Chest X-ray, PA view. Patient: 57 years old, sex M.
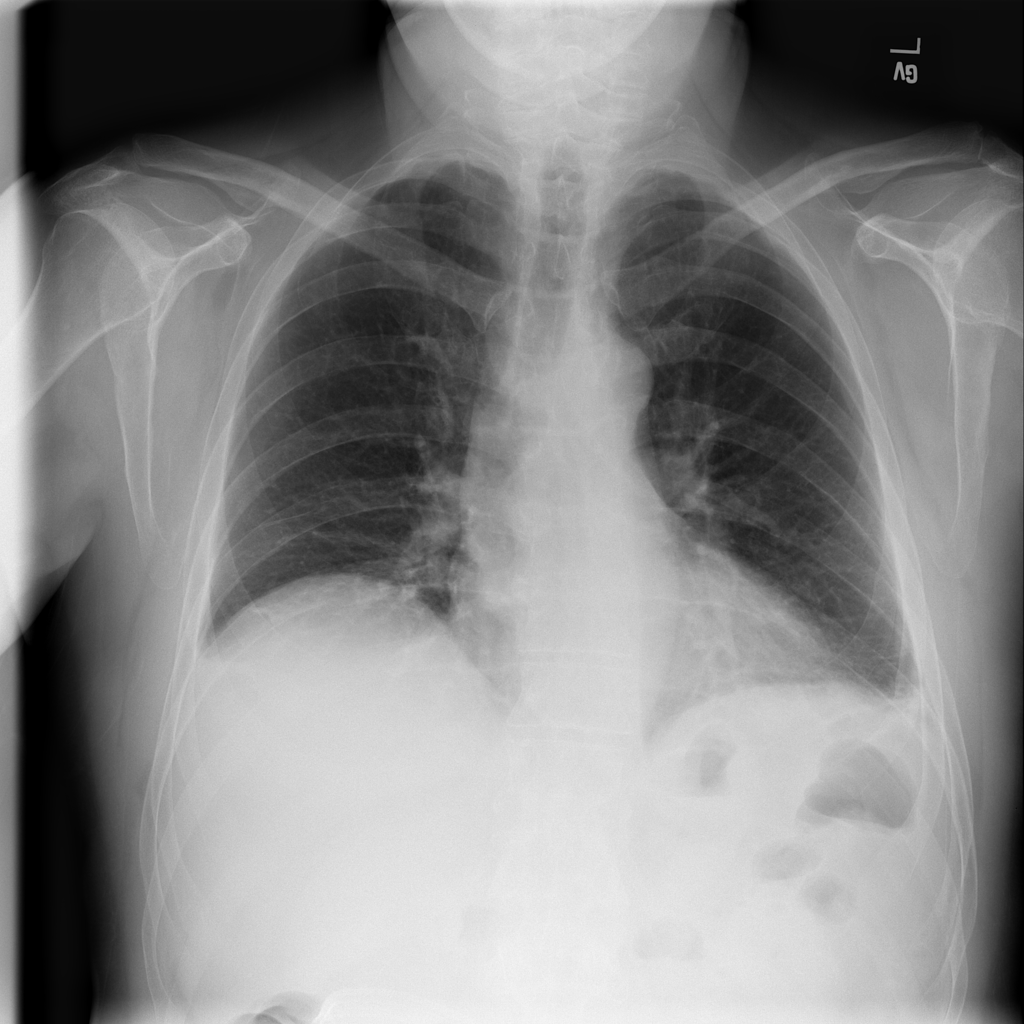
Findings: No Finding